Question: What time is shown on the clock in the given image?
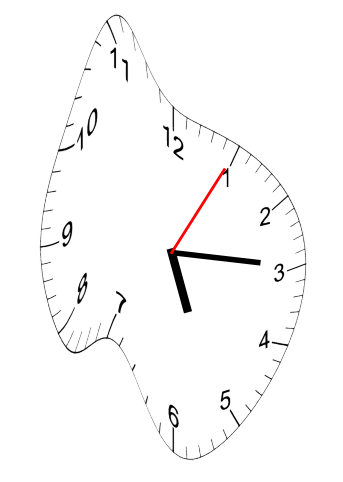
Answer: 05:15:05